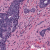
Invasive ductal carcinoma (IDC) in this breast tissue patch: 1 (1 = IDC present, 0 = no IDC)